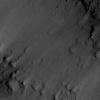
Atmospheric dust classification: not_dusty